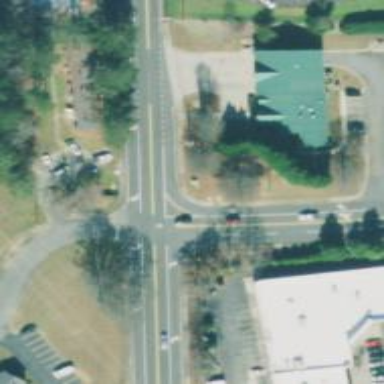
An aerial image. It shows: Stop road.